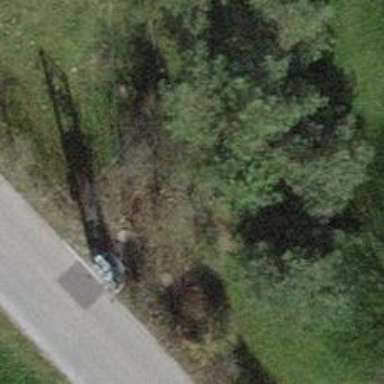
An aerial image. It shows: Single tag "natural: tree."